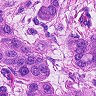
Metastatic tissue present: yes